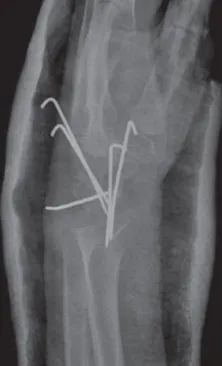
Immediate postoperative X-rays (a and b) are shown.
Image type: radiology (x_ray)